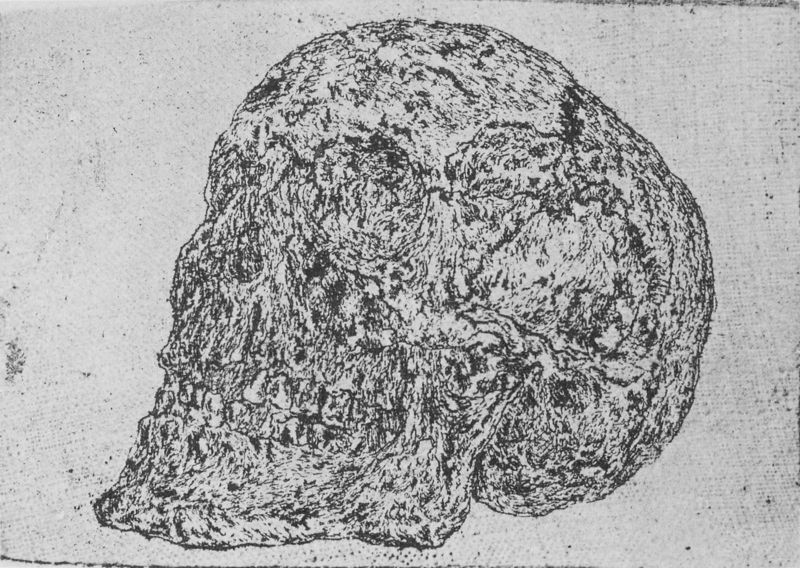
Titel: Der Schädel
Künstler: Hercules Seghers
Institution: Amsterdam, Rijksprentenkabinett
Schlagwörter: kopf, weiß, grau, mund, schwarz, skizze, zeichnung, alt, schädel, tod, bild, perücke, papier, foto, knochen, vanitas, kohle, druck, radierung, schwarzweiß, augenhöhlen, leinwand, bleistift, kohlezeichnung, gebiss, nasenhöhle, skelett, totenkopf, zähne, kiefer, gewebe, textil, totenschädel, zahn, nähte, augenhöhle, grau in grau, grien, hirnmasse, craneum, skelete, fissuren, hans baldung